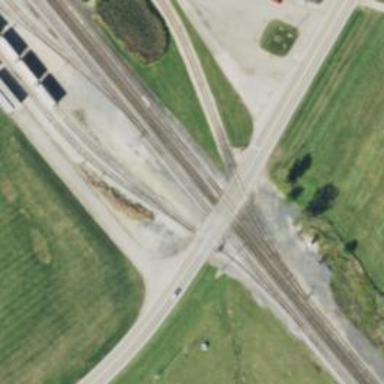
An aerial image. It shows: Level crossing along the railway.